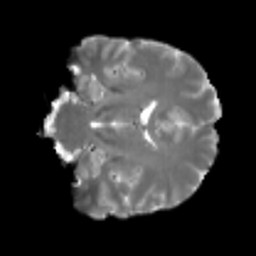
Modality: T2w
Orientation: coronal
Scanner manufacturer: siemens
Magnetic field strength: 3 T
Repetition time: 4 s
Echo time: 0.0594 s